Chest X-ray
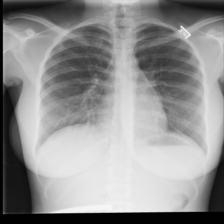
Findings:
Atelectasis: negative
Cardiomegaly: negative
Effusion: negative
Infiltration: negative
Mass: negative
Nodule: negative
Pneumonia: negative
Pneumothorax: negative
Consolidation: negative
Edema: negative
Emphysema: negative
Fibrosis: negative
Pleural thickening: negative
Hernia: negative